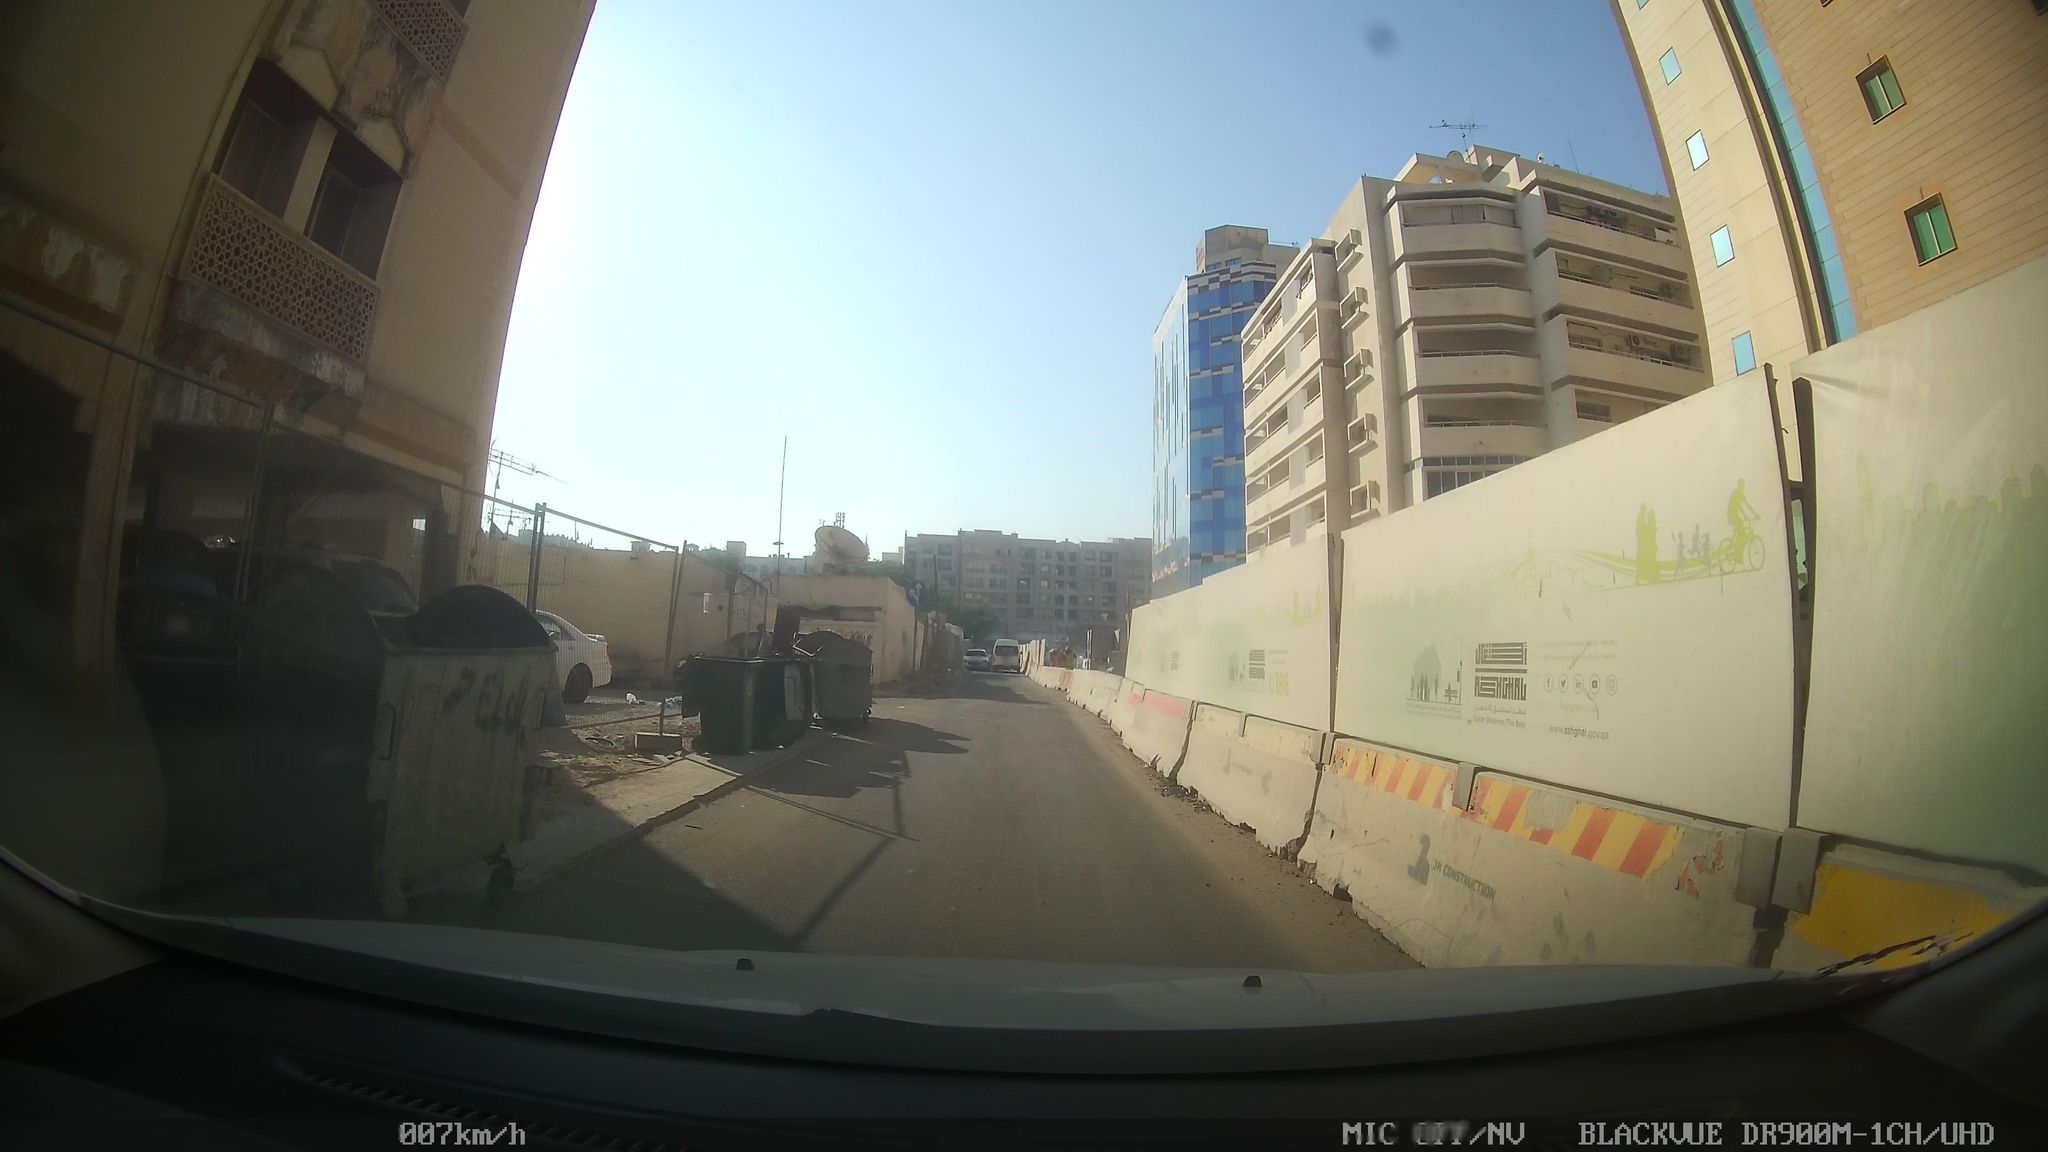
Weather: clear
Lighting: day
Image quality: good
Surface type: driving surface
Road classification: tertiary
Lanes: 2
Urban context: urban centre
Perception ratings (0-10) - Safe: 1.42, Lively: 5.47, Beautiful: 0.83, Boring: 7.59, Depressing: 7.48, Wealthy: 5.96